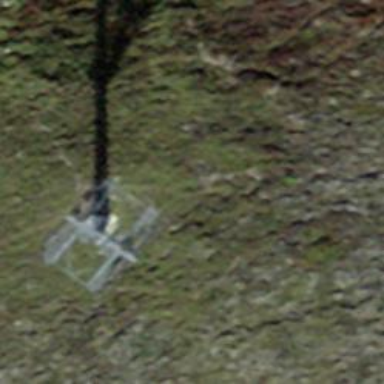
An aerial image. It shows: Pylon for aerialway.